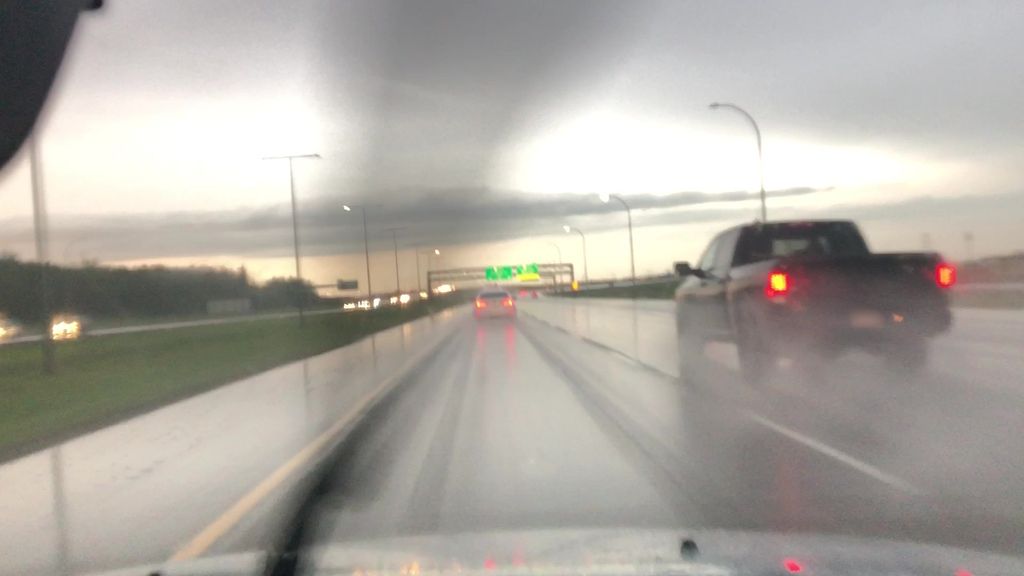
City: edmonton